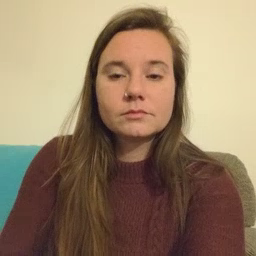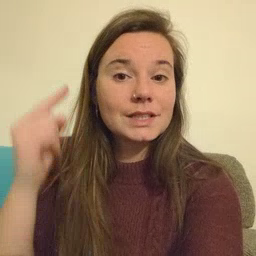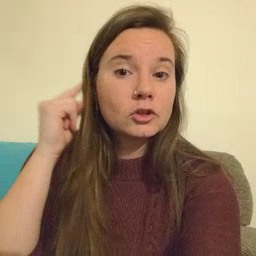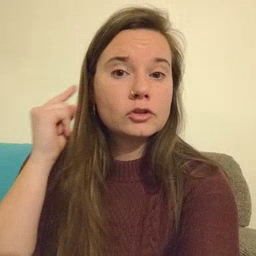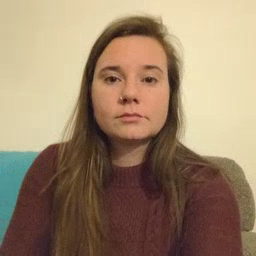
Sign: ear